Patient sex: F
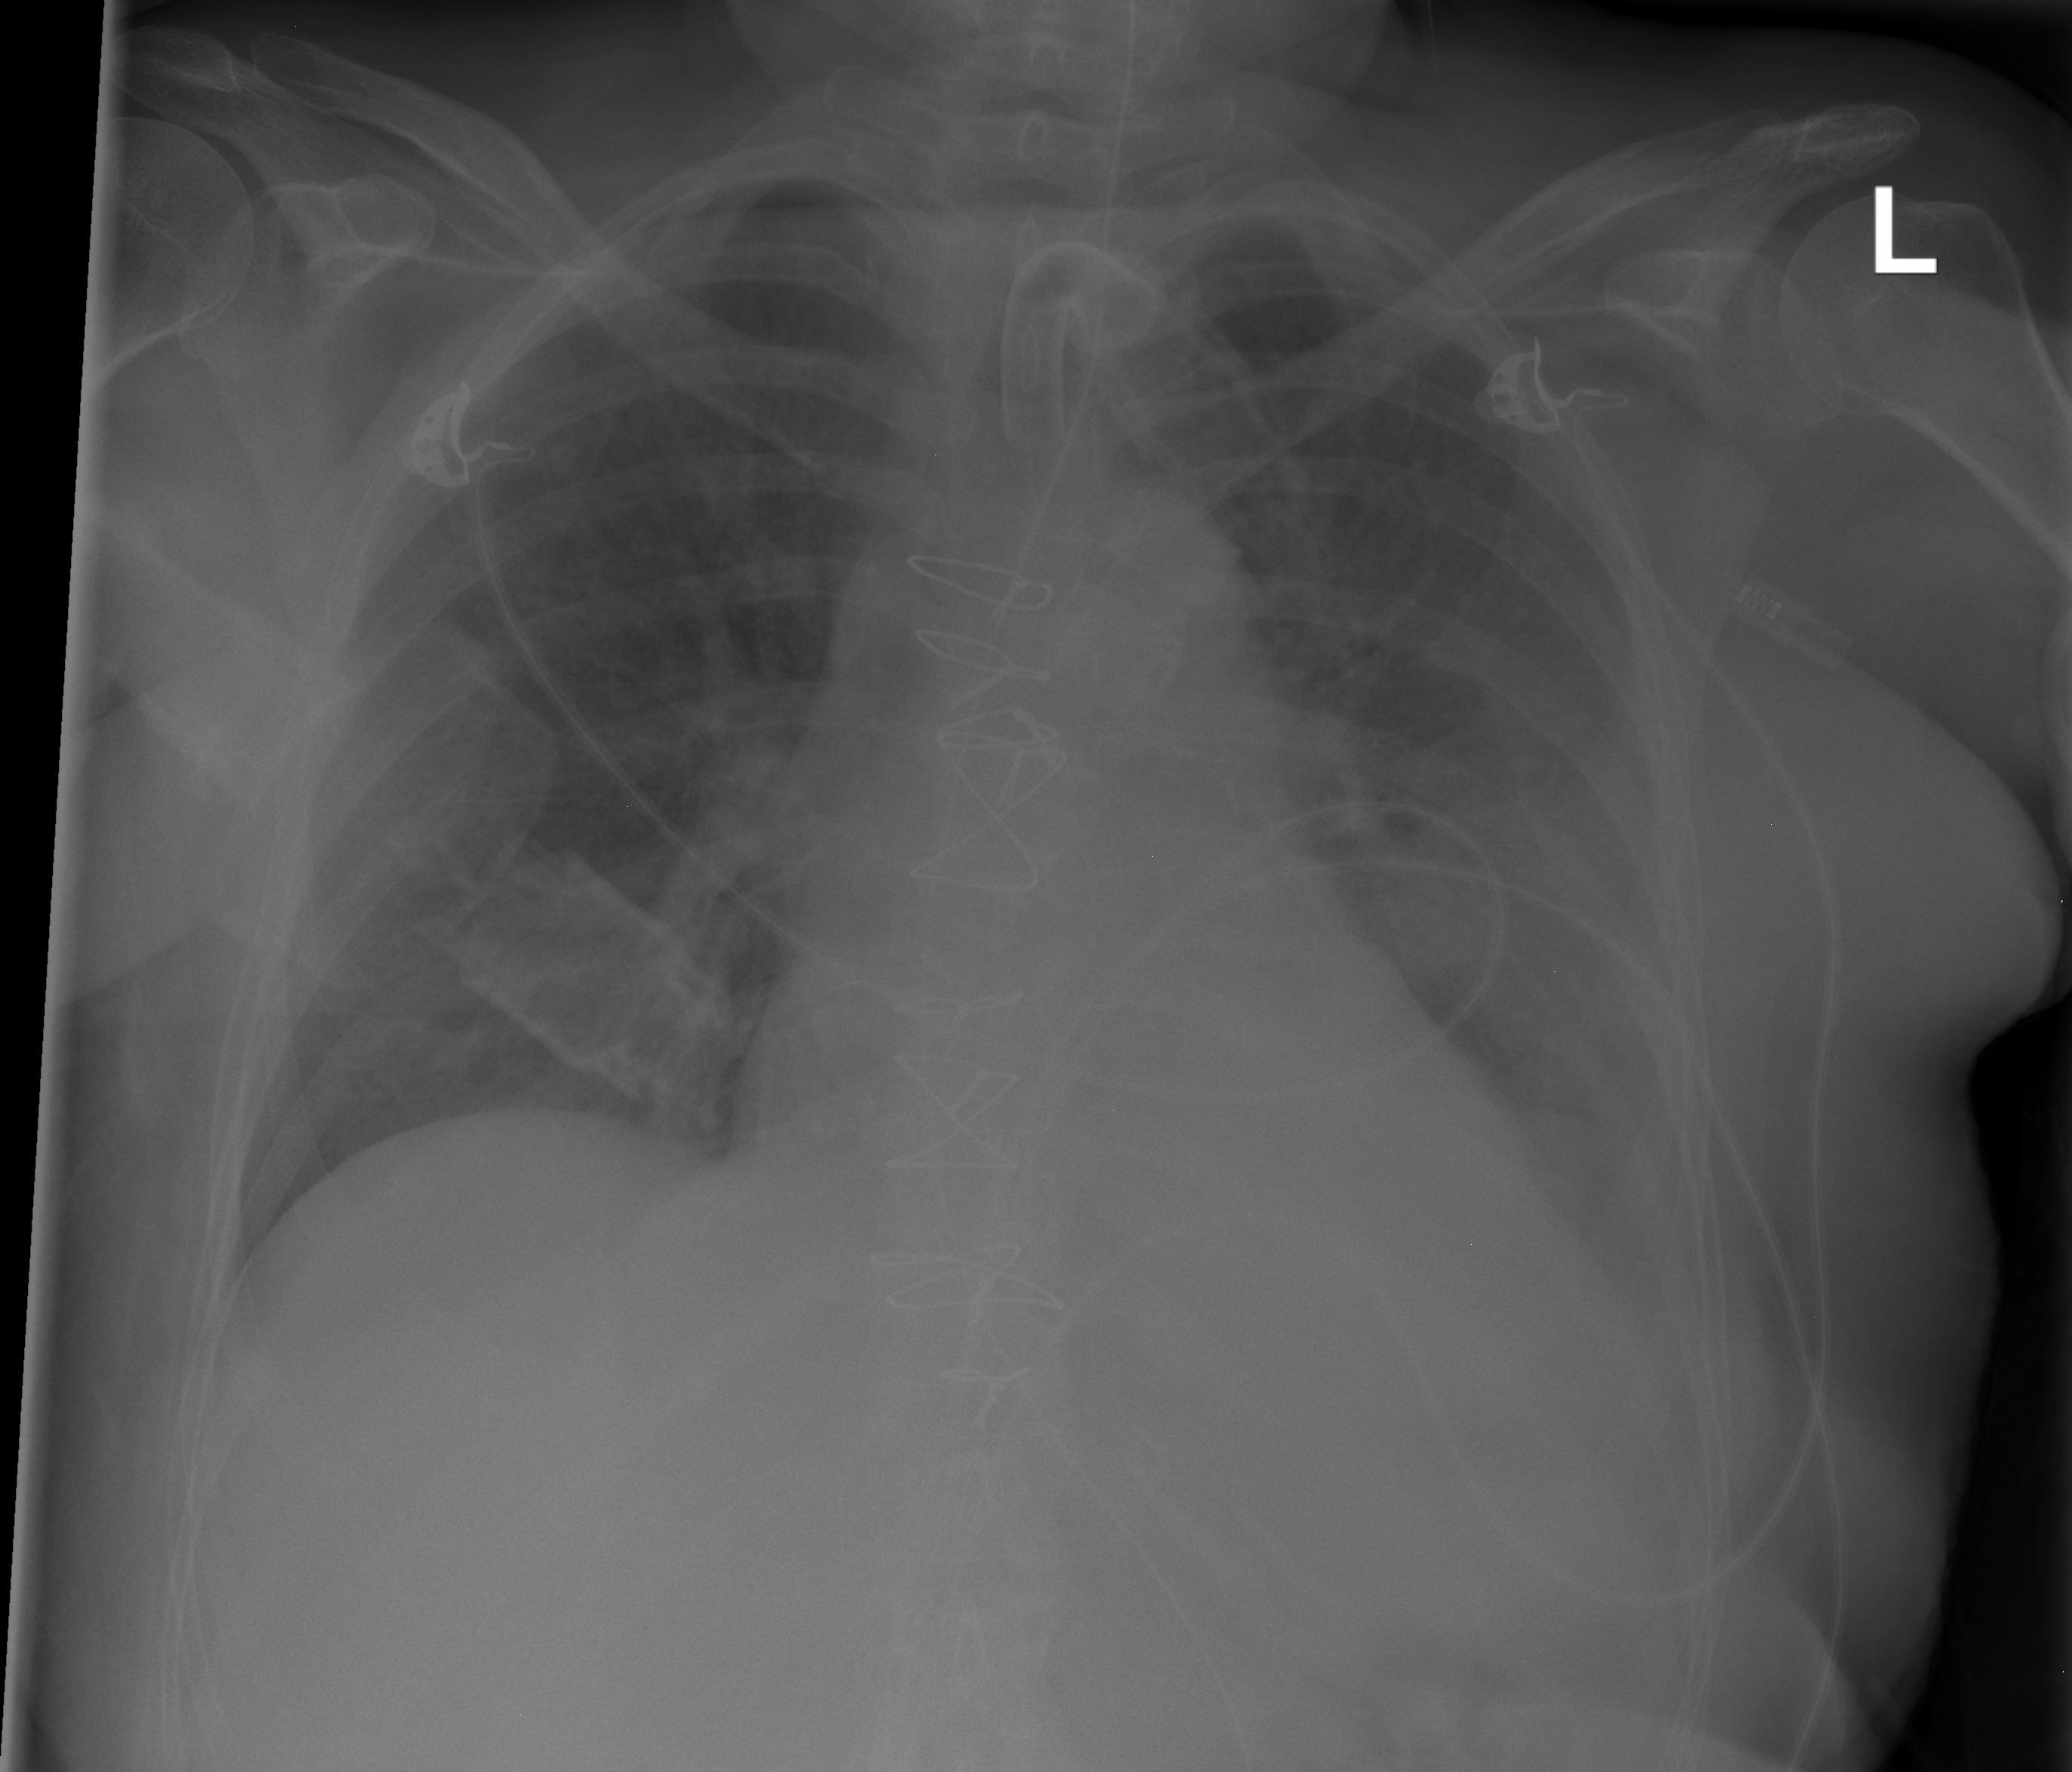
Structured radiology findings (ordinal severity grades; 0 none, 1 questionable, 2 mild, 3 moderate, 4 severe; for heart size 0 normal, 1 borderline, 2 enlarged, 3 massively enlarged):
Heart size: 2
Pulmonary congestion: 1
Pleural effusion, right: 0
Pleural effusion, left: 2
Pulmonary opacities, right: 0
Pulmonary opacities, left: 0
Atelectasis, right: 0
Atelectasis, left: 2